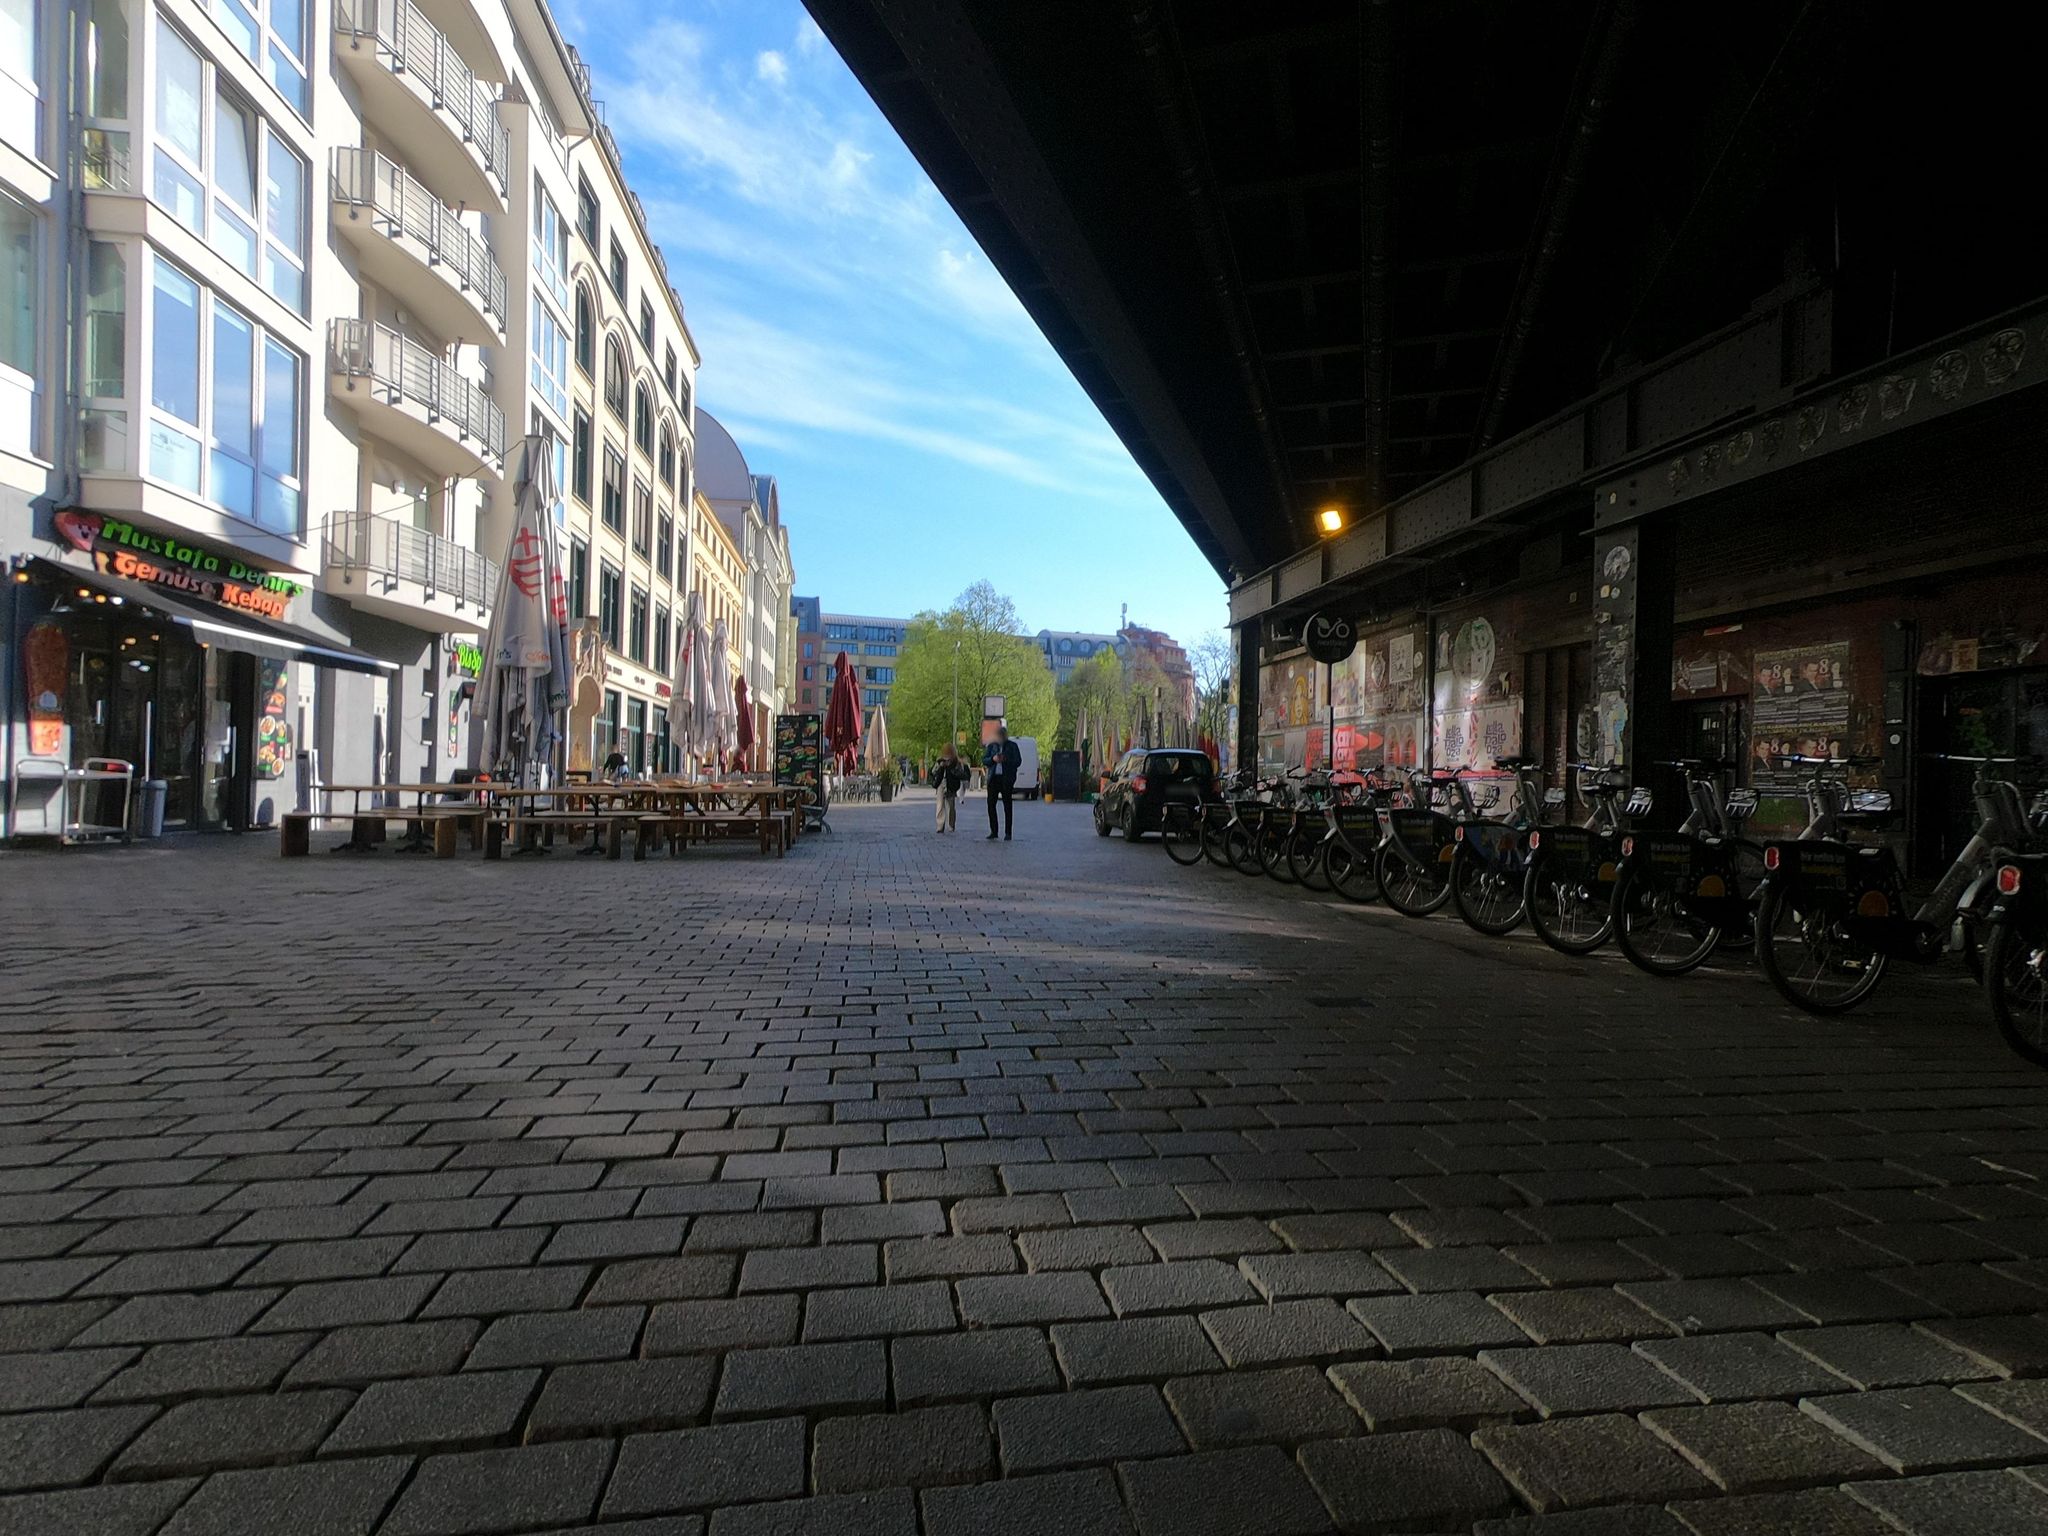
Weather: clear
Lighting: day
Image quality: good
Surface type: walking surface
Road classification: service, pedestrian
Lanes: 1
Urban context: urban centre
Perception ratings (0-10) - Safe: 7.93, Lively: 9.06, Beautiful: 7.95, Boring: 3.16, Depressing: 1.19, Wealthy: 6.74